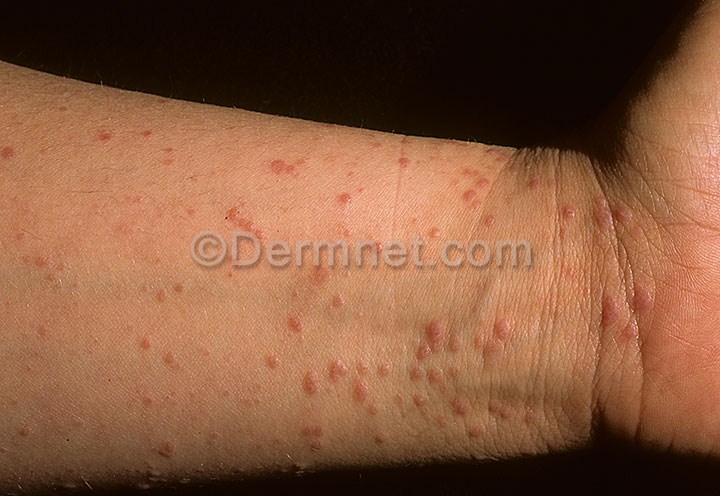
Disease: Psoriasis pictures Lichen Planus and related diseases